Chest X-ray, PA view. Patient: 14 years old, sex F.
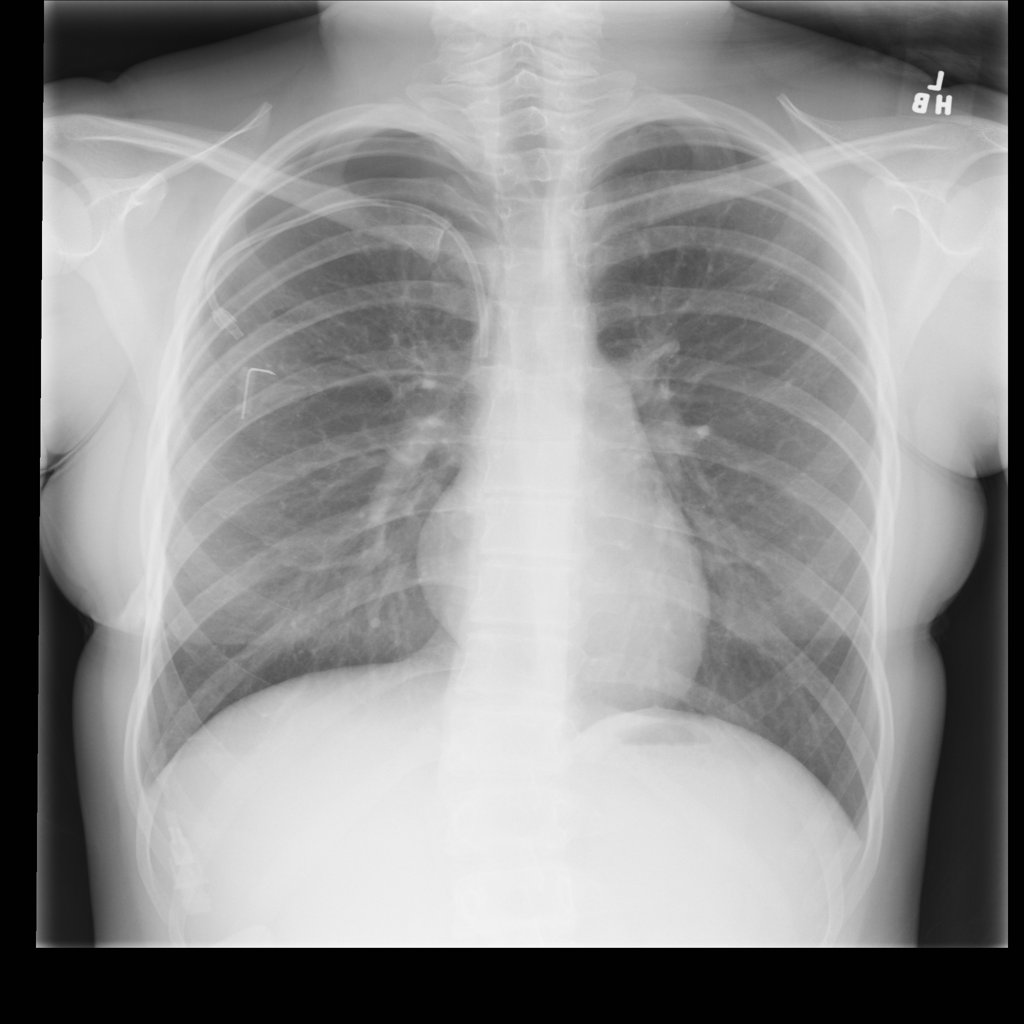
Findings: Pneumothorax